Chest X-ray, AP view. Patient: 48 years old, sex M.
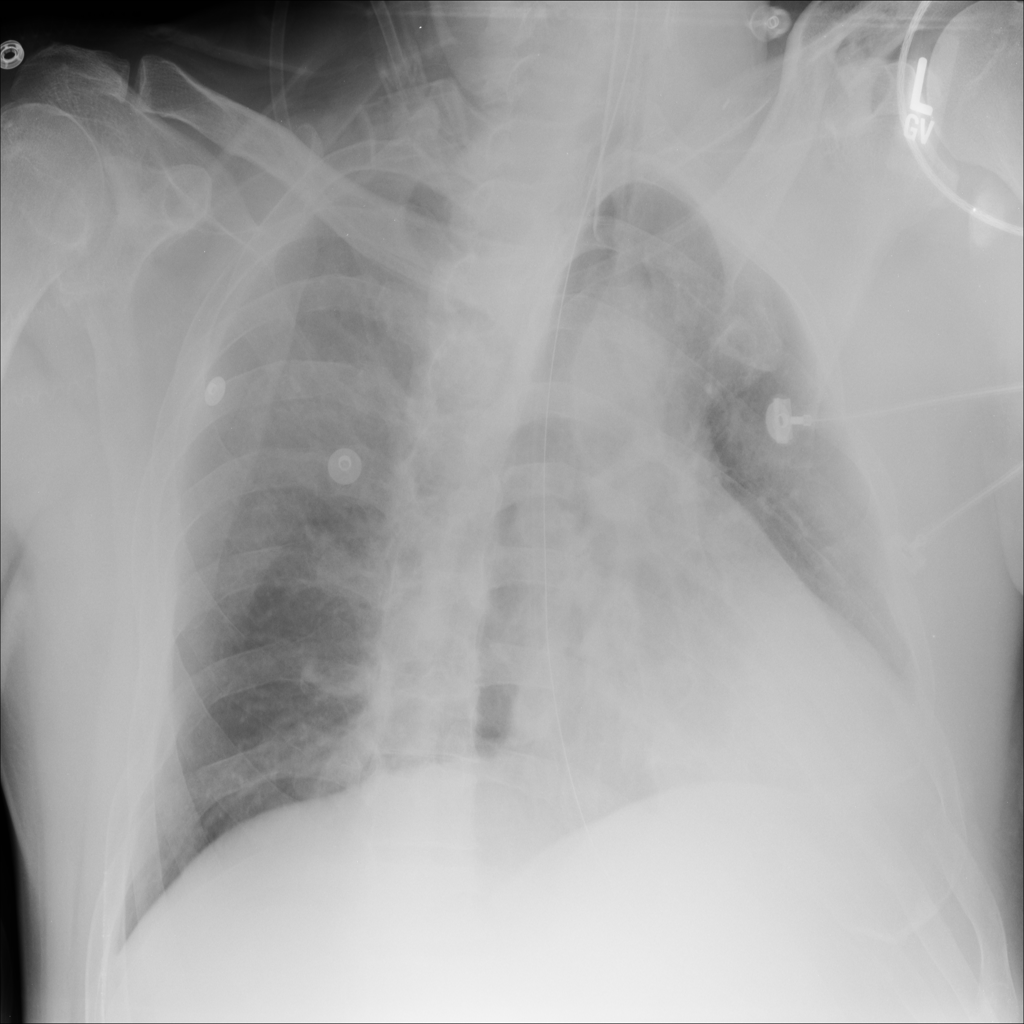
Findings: No Finding